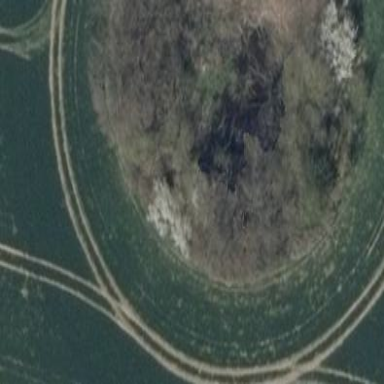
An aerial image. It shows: Pond surrounded by natural water.